Question: I am using the <URL> to display calendar events from a table in the database.
The issue that I am having is, when I have an event that is less than 1 hour in duration length, the subject of that event will not be viable. I have attached a screenshot to show you how it is currently being displayed.
When looking at the the first event "IT Meeting" it appears with no problem. On the other hand, the next event (ie. starts at 5:24PM - 6:00 PM) the subject is not readable. How or what can I do to make the subject viable so the user knows what he/she have scheduled?
Thank you

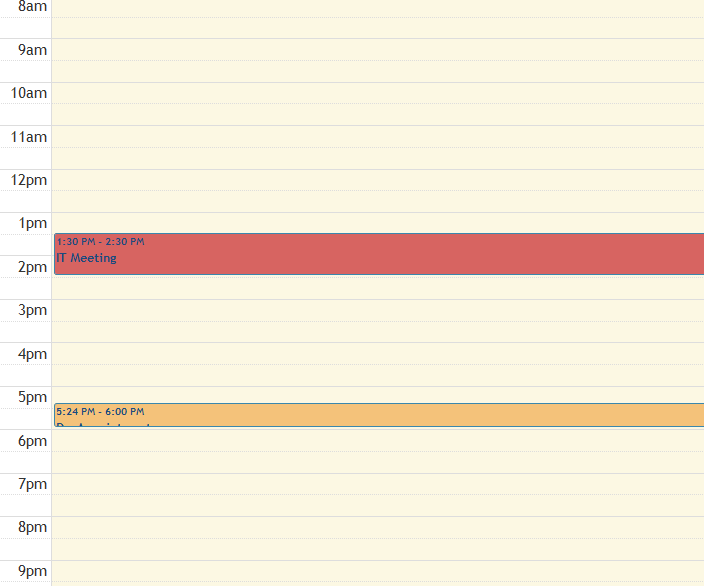
Answer: To get around this issue I used <URL>
<URL>
'''
$(document).ready(function () {
$('#myCalendar').fullCalendar({
events: [
{
title: 'event',
start: '2014-10-01',
description: 'My Event Description',
allDay: true
}
],
eventRender: function(event, element) {
// Here using qtip to set hover message.
element.qtip({
content: event.description,
// Position (optional)
position: {
my: 'center center',
at: 'center center',
target: $(element)
}
});
}
});
});
'''
EDIT! From Mike's @MikeSmithDev reply the latest stock version of fullcalendar 2.1.1 handles this for you: